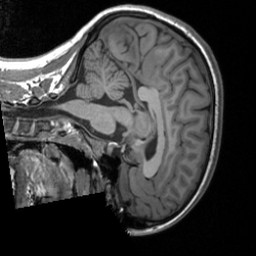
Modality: T1w
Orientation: sagittal
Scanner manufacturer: siemens
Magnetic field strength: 3 T
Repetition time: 1.9 s
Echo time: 0.00226 s